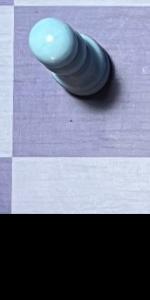
Label: Empty